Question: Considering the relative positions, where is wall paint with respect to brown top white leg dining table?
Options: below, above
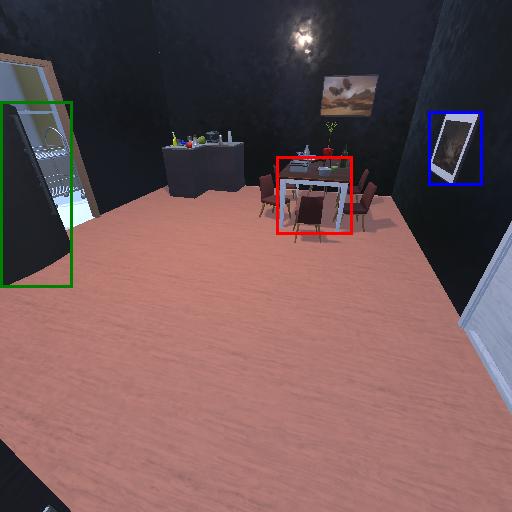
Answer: below